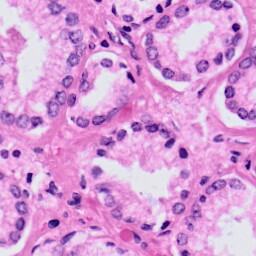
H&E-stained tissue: Prostate